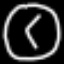
Label: clock